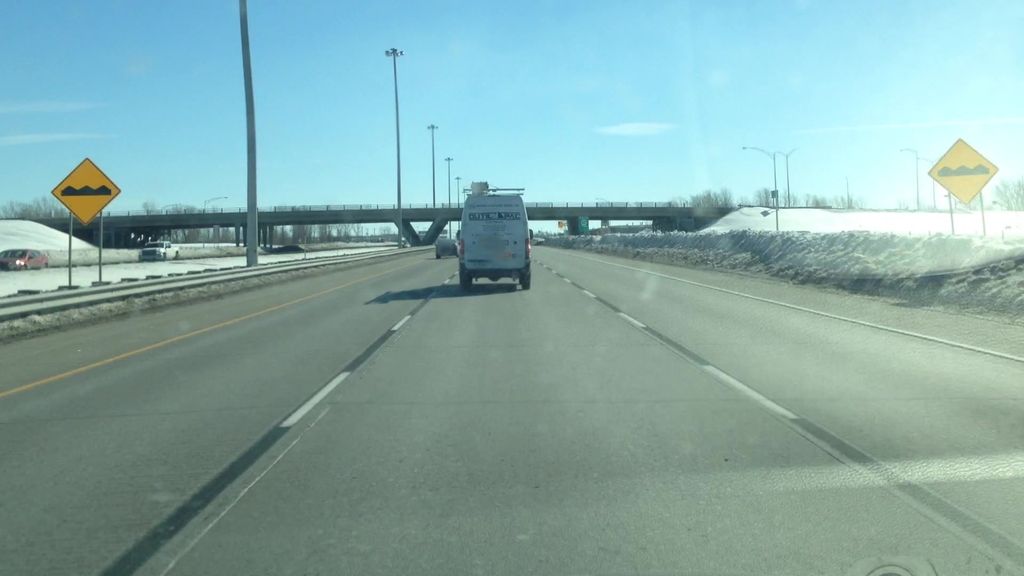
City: montreal